Current action and preconditions to check: trajectory_clear

Your task: For each precondition in the list above, predict whether it will hold at this action.

Consider the current scene as observed from the mobile robot's camera, and analyze the predicted future states of all dynamic agents (e.g., people, animals, vehicles, or any moving entities) within the NEXT SECOND.

IMPORTANT: Only answer "very likely" if you are absolutely certain—based on strong, clear evidence—that a dynamic agent will violate the precondition in the predicted future state. Do NOT answer "very likely" for unlikely, ambiguous, or low-probability risks.

Ask yourself for each precondition: Is there a high probability, with clear and convincing evidence, that the predicted future states of any dynamic agent will interfere with the predicted future state of the currently executing action within the NEXT SECOND, causing that precondition to fail?

Assess the risk level based on these predictions. Use "likely" or "very likely" if motions create a clear risk of interference.

Use "neutral" or "improbable" if agents are nearby but their predicted paths are clearly diverging or non-conflicting.

Failure Risk Categories: "very improbable", "improbable", "neutral", "likely", "very likely"

Answer Format: Output ONLY the probability_of_failure value from these categories: "very improbable", "improbable", "neutral", "likely", "very likely"

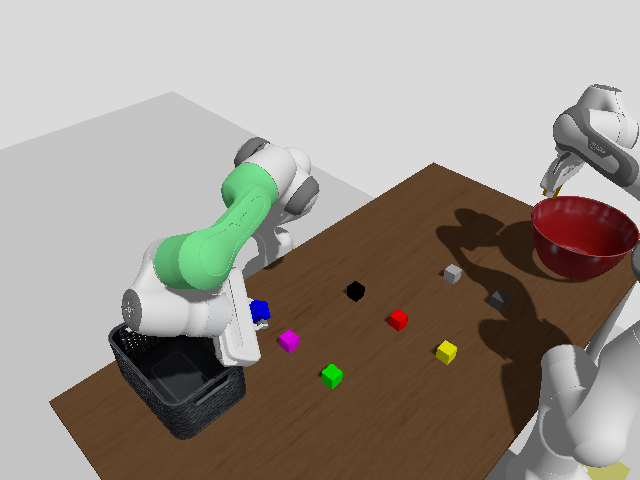

Answer: very improbable